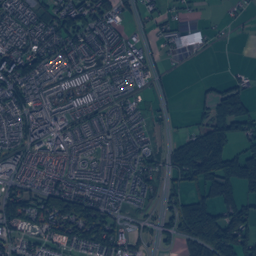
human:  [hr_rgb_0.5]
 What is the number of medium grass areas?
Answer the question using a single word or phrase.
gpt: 93

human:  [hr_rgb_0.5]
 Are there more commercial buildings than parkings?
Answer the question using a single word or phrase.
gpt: yes

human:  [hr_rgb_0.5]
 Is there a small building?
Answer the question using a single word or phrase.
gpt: yes

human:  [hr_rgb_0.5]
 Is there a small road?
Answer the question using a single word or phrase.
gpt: yes

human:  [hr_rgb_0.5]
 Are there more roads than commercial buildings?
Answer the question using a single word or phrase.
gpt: yes

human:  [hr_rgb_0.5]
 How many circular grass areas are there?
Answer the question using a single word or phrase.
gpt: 5

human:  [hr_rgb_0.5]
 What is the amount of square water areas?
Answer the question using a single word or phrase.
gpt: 2

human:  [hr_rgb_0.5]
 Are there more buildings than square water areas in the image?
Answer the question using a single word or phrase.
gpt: yes

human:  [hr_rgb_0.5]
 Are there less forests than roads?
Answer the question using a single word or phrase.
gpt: yes

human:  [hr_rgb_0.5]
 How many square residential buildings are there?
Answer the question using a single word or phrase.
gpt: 1

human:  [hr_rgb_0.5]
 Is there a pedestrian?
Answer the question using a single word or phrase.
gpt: yes

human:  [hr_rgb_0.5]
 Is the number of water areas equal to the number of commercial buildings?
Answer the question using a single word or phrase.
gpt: no

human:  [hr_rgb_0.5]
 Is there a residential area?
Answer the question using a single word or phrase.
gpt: yes

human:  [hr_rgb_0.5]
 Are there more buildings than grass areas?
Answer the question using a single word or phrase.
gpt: yes

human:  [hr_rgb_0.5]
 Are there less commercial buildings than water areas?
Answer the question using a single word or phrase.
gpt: no

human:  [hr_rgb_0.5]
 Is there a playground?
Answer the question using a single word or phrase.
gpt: yes

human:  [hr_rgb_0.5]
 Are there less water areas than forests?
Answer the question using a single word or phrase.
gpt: yes

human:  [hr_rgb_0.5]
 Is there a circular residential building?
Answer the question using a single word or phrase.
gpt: yes

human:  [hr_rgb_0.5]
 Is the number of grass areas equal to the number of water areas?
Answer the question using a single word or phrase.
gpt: no

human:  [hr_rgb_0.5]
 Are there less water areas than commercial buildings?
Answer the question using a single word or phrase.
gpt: yes

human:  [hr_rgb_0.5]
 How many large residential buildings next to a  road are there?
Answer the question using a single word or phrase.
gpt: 2

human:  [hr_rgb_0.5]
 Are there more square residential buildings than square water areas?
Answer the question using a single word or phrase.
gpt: no

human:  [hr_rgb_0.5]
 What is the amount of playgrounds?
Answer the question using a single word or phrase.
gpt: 6

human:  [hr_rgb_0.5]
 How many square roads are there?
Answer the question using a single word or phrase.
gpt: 0

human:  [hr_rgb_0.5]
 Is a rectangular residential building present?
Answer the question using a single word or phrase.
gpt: yes

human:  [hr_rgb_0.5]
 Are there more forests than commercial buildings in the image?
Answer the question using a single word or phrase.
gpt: yes

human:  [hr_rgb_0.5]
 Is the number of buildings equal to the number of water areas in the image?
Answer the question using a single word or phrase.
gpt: no

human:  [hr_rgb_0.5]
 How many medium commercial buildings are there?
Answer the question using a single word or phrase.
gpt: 7

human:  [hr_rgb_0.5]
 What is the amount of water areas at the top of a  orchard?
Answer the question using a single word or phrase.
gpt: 26

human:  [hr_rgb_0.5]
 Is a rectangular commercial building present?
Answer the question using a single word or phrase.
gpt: yes

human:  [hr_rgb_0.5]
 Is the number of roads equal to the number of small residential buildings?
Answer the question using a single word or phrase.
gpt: no

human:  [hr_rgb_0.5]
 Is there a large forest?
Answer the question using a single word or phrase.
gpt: yes

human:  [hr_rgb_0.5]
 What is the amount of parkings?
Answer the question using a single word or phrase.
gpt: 21

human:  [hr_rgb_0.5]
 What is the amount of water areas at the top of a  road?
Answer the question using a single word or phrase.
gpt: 51

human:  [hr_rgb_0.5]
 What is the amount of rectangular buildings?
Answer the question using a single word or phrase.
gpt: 5731

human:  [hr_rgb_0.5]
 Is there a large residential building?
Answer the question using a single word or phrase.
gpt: yes